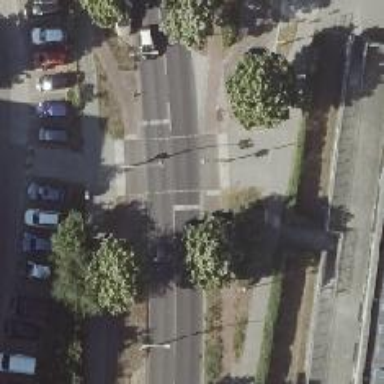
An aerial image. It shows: Road crossing with traffic signals.